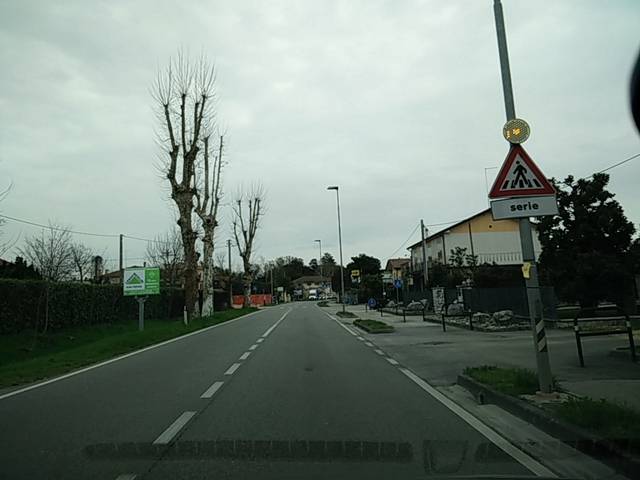
Region: Italy
Coordinates: 45.675, 12.147